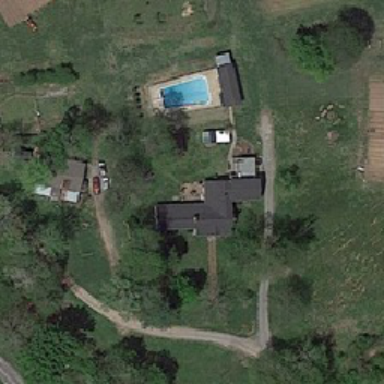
This is a lawn many trees some buildings roads land and outdoor swimming pools .